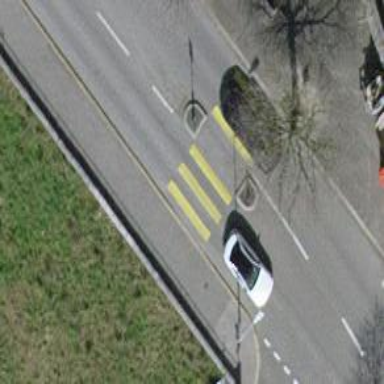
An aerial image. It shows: Uncontrolled zebra crossing with pedestrian island.